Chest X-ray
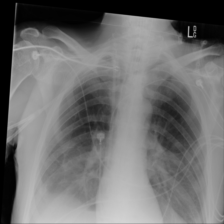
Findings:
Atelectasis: negative
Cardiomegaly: negative
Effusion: positive
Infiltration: negative
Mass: negative
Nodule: negative
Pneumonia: negative
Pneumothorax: negative
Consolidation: negative
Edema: negative
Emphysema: negative
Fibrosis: negative
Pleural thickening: negative
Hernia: negative